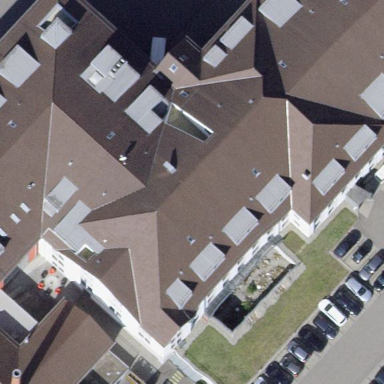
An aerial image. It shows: Commercial building.